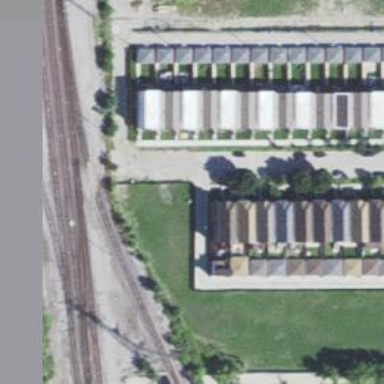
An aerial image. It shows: Abandoned railway siding.